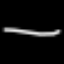
Label: line